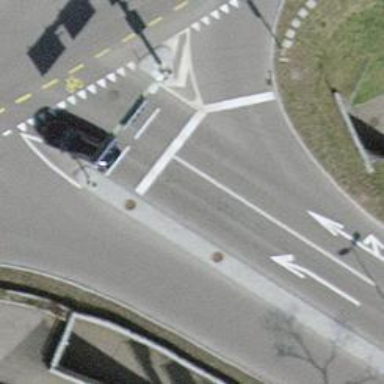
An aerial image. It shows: Road with traffic signals.